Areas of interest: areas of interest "Service Area"
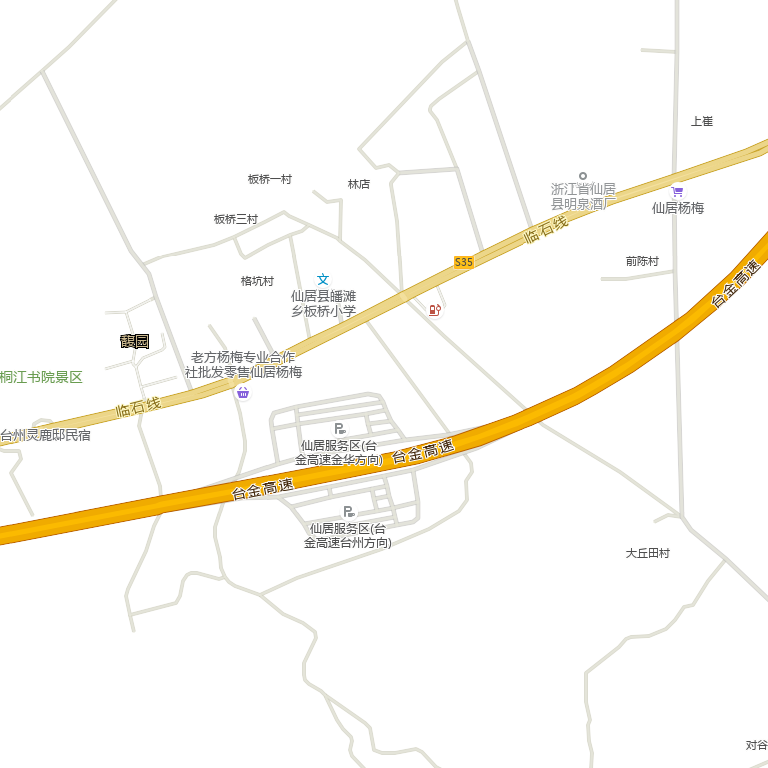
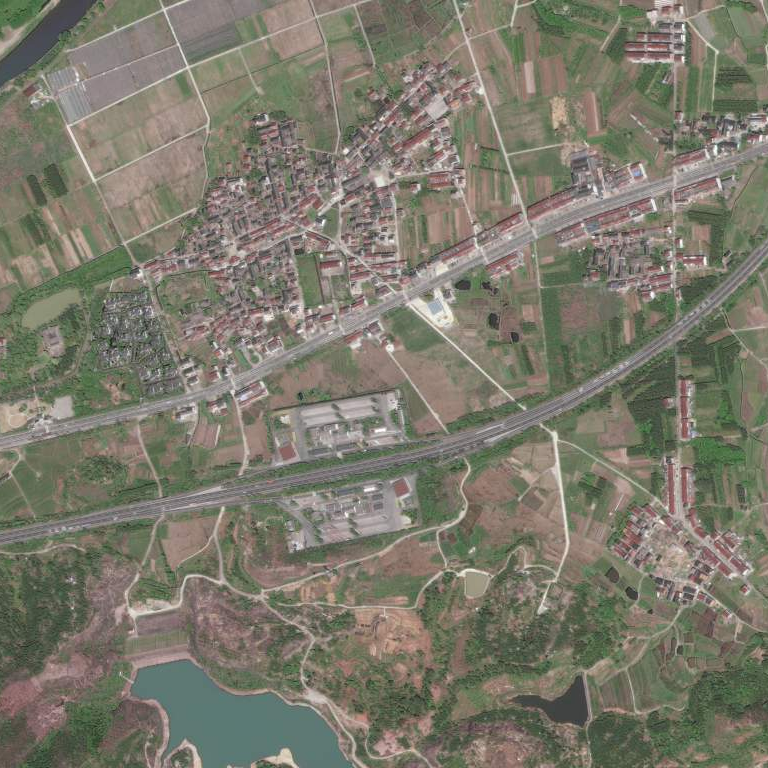